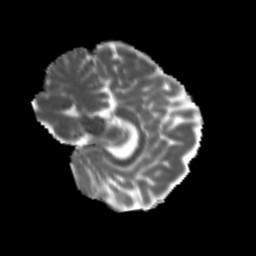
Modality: MD
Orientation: sagittal
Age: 26
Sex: female
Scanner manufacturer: siemens
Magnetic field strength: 3 T
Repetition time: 3.5 s
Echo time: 0.113 s